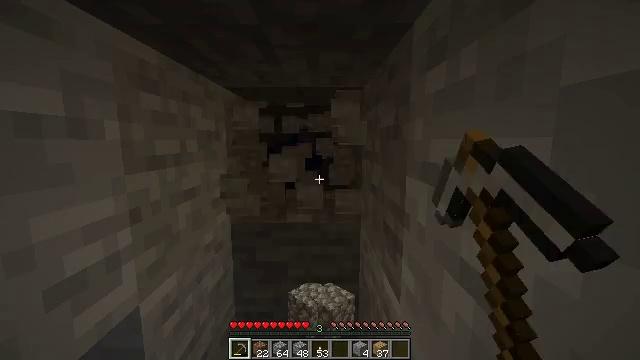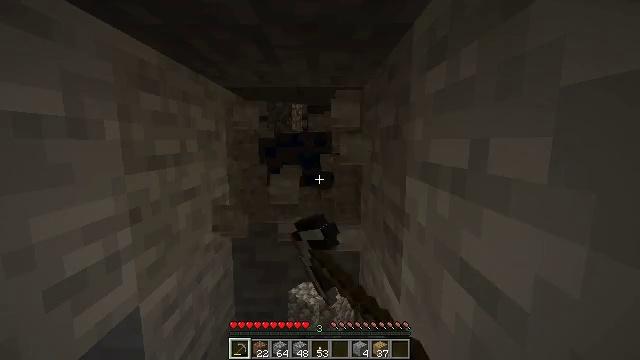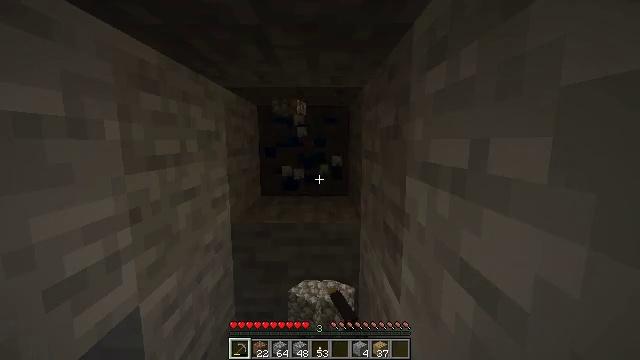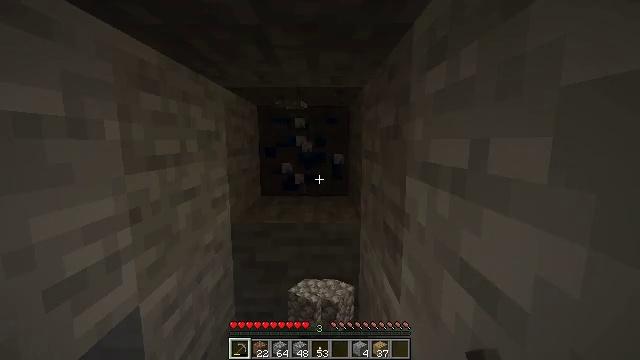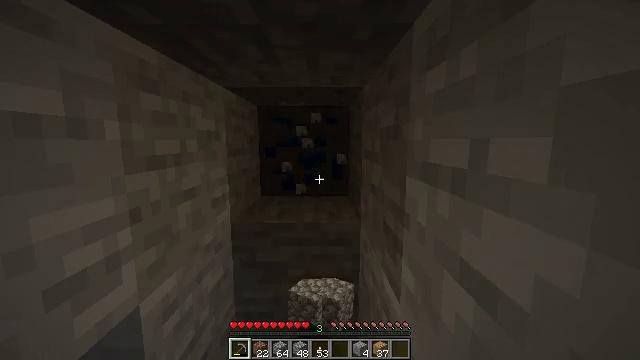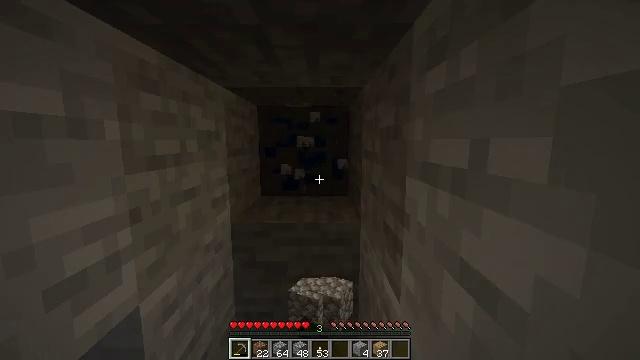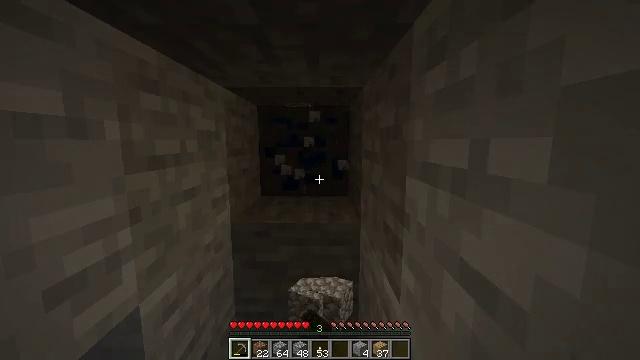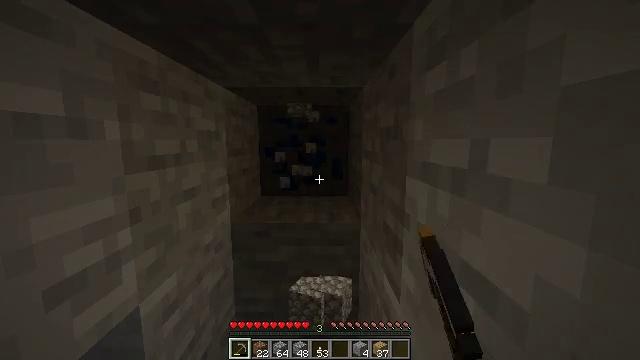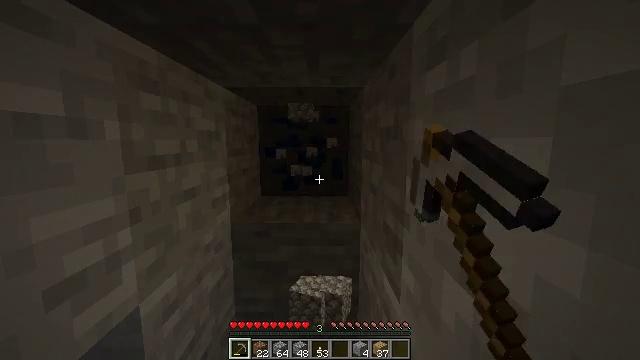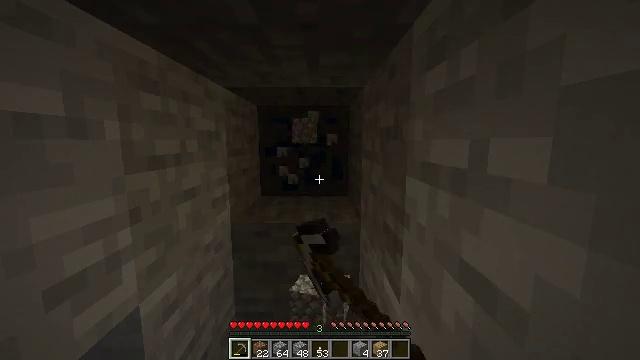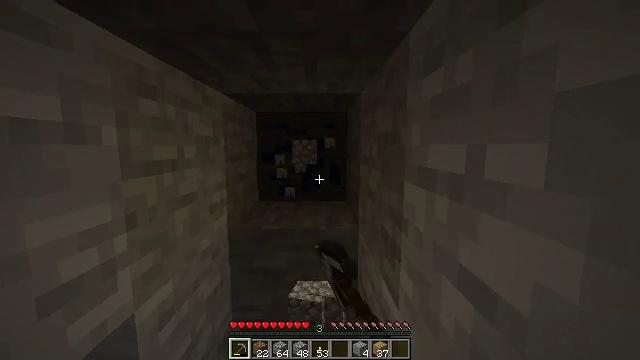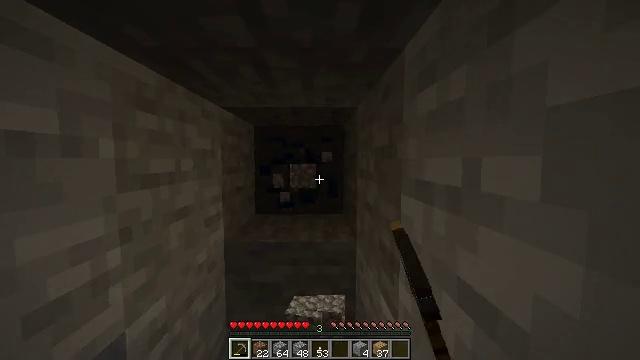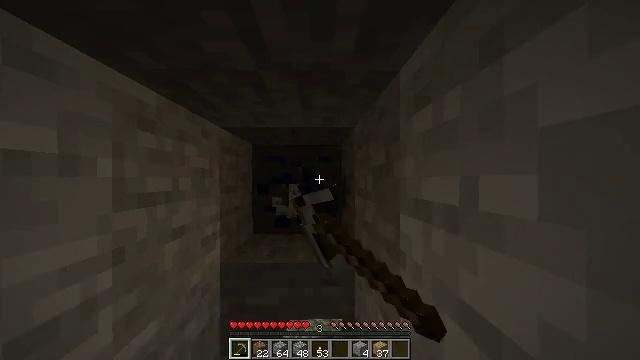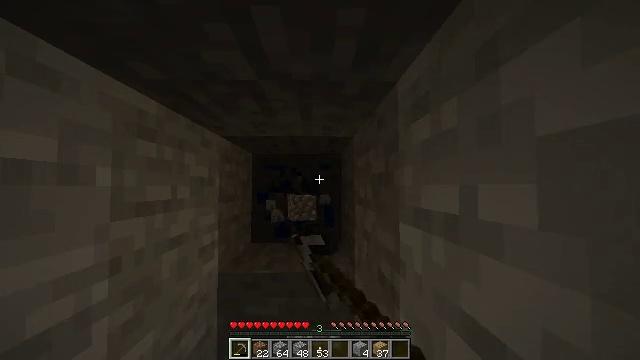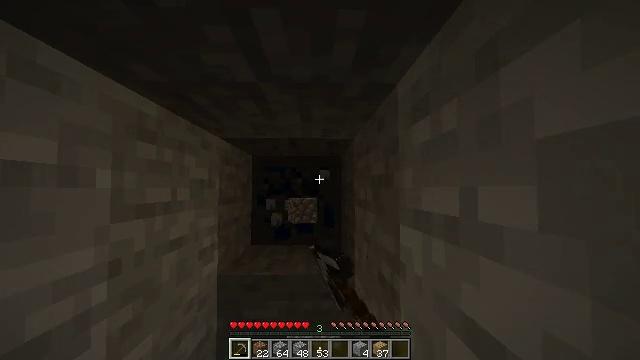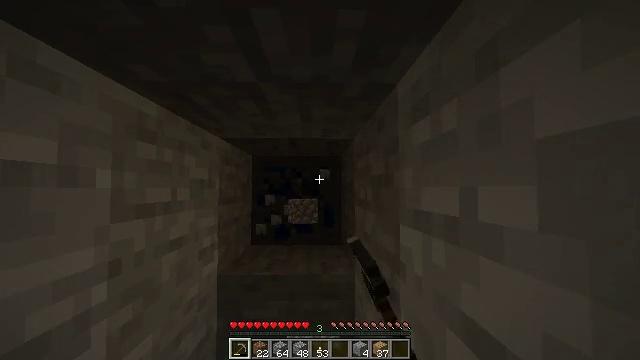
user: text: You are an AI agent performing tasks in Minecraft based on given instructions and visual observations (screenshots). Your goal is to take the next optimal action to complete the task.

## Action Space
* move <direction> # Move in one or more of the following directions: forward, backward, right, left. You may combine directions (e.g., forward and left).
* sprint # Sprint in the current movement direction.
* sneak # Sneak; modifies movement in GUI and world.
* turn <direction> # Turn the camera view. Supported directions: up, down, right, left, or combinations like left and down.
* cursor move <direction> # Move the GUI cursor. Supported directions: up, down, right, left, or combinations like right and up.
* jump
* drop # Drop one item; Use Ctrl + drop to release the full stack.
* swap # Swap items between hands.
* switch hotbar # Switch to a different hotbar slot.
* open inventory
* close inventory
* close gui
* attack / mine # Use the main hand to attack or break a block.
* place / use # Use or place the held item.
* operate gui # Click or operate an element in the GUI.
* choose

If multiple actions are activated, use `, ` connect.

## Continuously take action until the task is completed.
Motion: motion action
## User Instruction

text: Break lapis ore with a pickaxe.
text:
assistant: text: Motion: attack / mine
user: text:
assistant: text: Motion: attack / mine
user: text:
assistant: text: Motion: attack / mine
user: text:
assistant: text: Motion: attack / mine
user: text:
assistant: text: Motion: attack / mine
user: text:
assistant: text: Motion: attack / mine
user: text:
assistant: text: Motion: attack / mine
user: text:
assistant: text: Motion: attack / mine
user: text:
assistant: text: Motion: attack / mine
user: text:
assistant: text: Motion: turn up, attack / mine
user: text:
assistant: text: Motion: turn up, attack / mine
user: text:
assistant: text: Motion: turn up, attack / mine
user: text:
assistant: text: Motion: turn up, attack / mine
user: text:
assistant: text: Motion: attack / mine
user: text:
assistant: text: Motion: attack / mine
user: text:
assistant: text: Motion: attack / mine
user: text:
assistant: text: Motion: attack / mine
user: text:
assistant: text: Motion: attack / mine
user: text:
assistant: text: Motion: attack / mine
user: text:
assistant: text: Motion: attack / mine
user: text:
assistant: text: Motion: attack / mine
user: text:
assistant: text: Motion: attack / mine
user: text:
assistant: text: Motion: attack / mine
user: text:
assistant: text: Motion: attack / mine
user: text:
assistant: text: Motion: attack / mine
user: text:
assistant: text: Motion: attack / mine
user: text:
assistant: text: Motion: attack / mine
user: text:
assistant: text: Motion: attack / mine
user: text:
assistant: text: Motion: attack / mine
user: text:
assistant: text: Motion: attack / mine